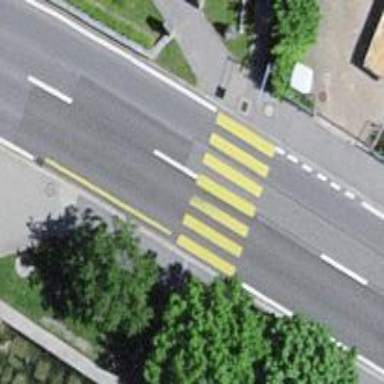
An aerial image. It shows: Uncontrolled zebra crossing on the road.